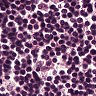
Metastatic tissue present: no